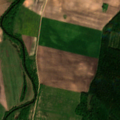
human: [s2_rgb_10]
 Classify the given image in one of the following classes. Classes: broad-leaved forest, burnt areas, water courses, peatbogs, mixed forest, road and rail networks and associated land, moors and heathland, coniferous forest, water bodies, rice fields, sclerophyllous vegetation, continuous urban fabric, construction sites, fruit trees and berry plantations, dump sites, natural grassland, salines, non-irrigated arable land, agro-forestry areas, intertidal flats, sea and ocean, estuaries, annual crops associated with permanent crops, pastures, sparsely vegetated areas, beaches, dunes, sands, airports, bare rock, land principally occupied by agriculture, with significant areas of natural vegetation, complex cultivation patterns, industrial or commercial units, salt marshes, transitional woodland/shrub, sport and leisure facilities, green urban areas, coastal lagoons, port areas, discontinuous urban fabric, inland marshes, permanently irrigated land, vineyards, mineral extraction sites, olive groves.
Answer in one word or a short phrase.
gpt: non-irrigated arable land, pastures, land principally occupied by agriculture, with significant areas of natural vegetation, broad-leaved forest, mixed forest